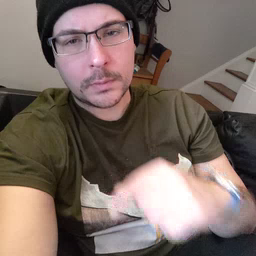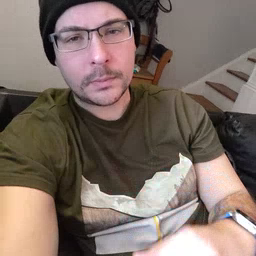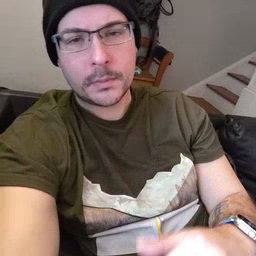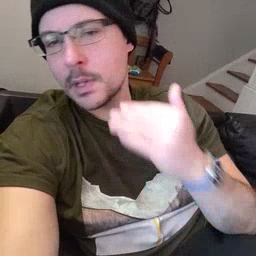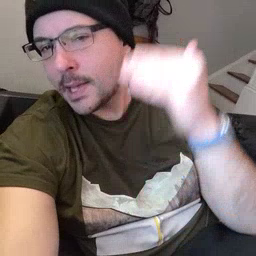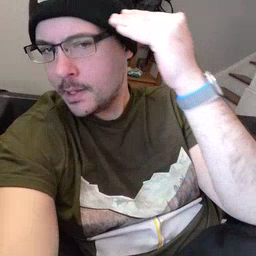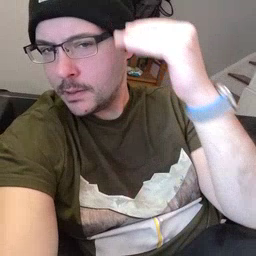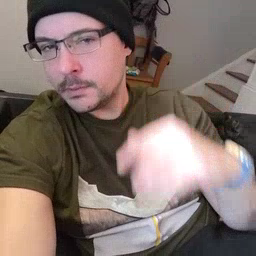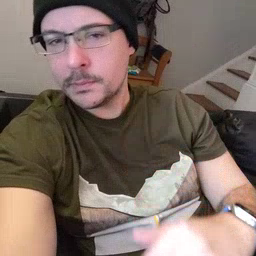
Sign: head